Question: I'm getting an issue where non-src folders are looking like packages, they look completely fine in my natural folder directory.

The assets folder should be a hierarchy, but isn't.
Thought it was because I was in package explorer but not project explorer, same issue with project explorer.
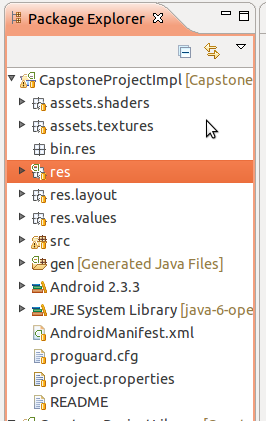
Answer: I believe, you right click on your project and choose "Build Path" and "Use as source folder". If it is the case, you can revert the problem by right clicking on your project and selecting "Build Path" and then "Remove from build path".